Field crop: tomato
Growth stage: 1
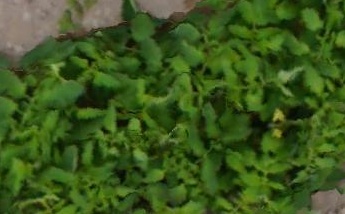
Species: tomato